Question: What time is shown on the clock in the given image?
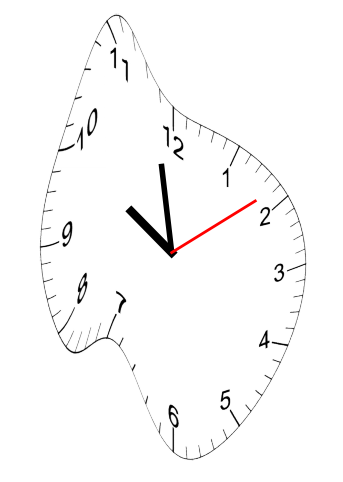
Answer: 09:58:09